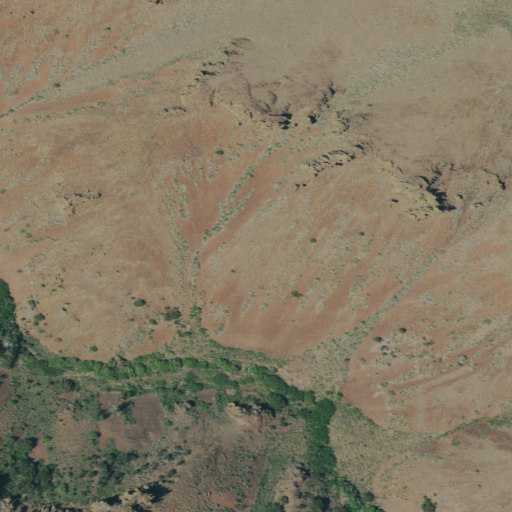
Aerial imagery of mountains in Oregon named Oregon Canyon Mountains containing shrub and evergreen forest